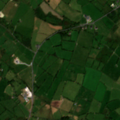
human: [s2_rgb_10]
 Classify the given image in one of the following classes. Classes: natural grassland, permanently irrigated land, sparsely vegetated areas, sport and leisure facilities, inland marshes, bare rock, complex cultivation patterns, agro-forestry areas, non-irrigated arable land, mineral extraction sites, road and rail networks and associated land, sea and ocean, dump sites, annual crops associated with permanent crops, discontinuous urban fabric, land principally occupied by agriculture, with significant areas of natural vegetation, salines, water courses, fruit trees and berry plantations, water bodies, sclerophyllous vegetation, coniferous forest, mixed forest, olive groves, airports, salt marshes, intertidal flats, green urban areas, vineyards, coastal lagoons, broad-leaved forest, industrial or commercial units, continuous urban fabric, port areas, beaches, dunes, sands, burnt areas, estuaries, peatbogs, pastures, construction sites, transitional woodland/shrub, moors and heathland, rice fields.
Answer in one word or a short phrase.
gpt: pastures